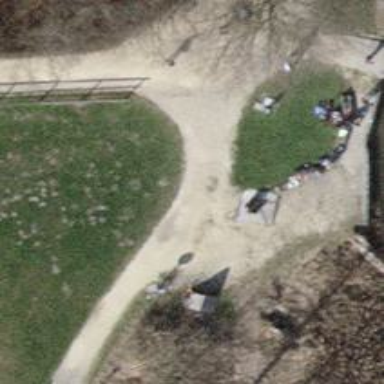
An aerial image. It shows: Barbecue facility.